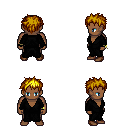
a pixel art fantasy rpg character, male body template, human, dark skin, gray robe, teal pants, blonde bedhead hairstyle, bracelets, brown shoes, four views (front, back, left, right), 2x2 character sprite sheet, small pixel art, hard edges, no anti-aliasing